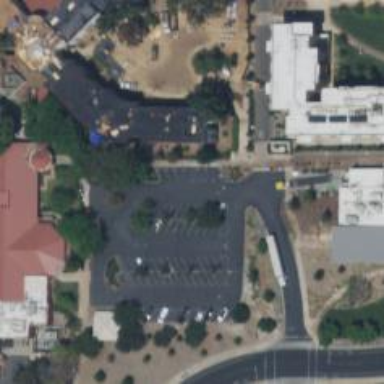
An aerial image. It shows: Parking space.